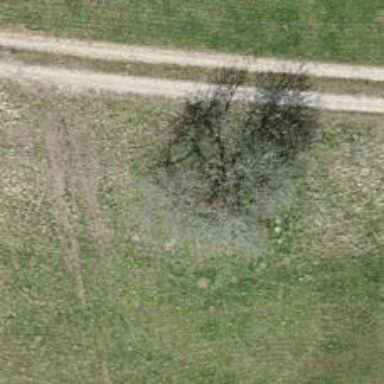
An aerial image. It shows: Beautiful tree in nature.